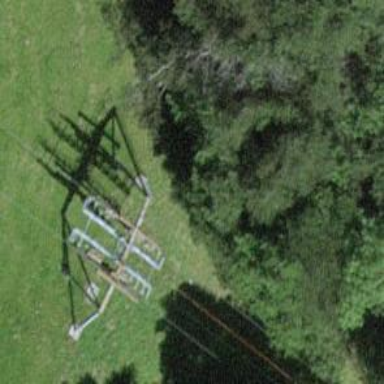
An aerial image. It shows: Pylon used for aerialway.